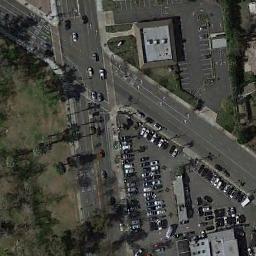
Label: intersection